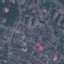
Label: Residential